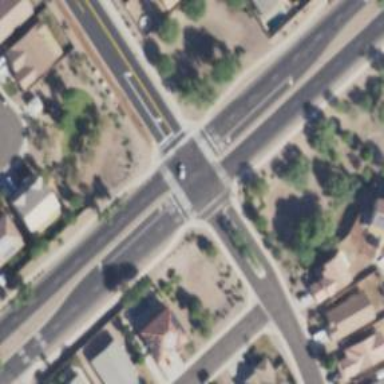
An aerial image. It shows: Marked crossing on the road.